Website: bh-photo
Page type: address-validator
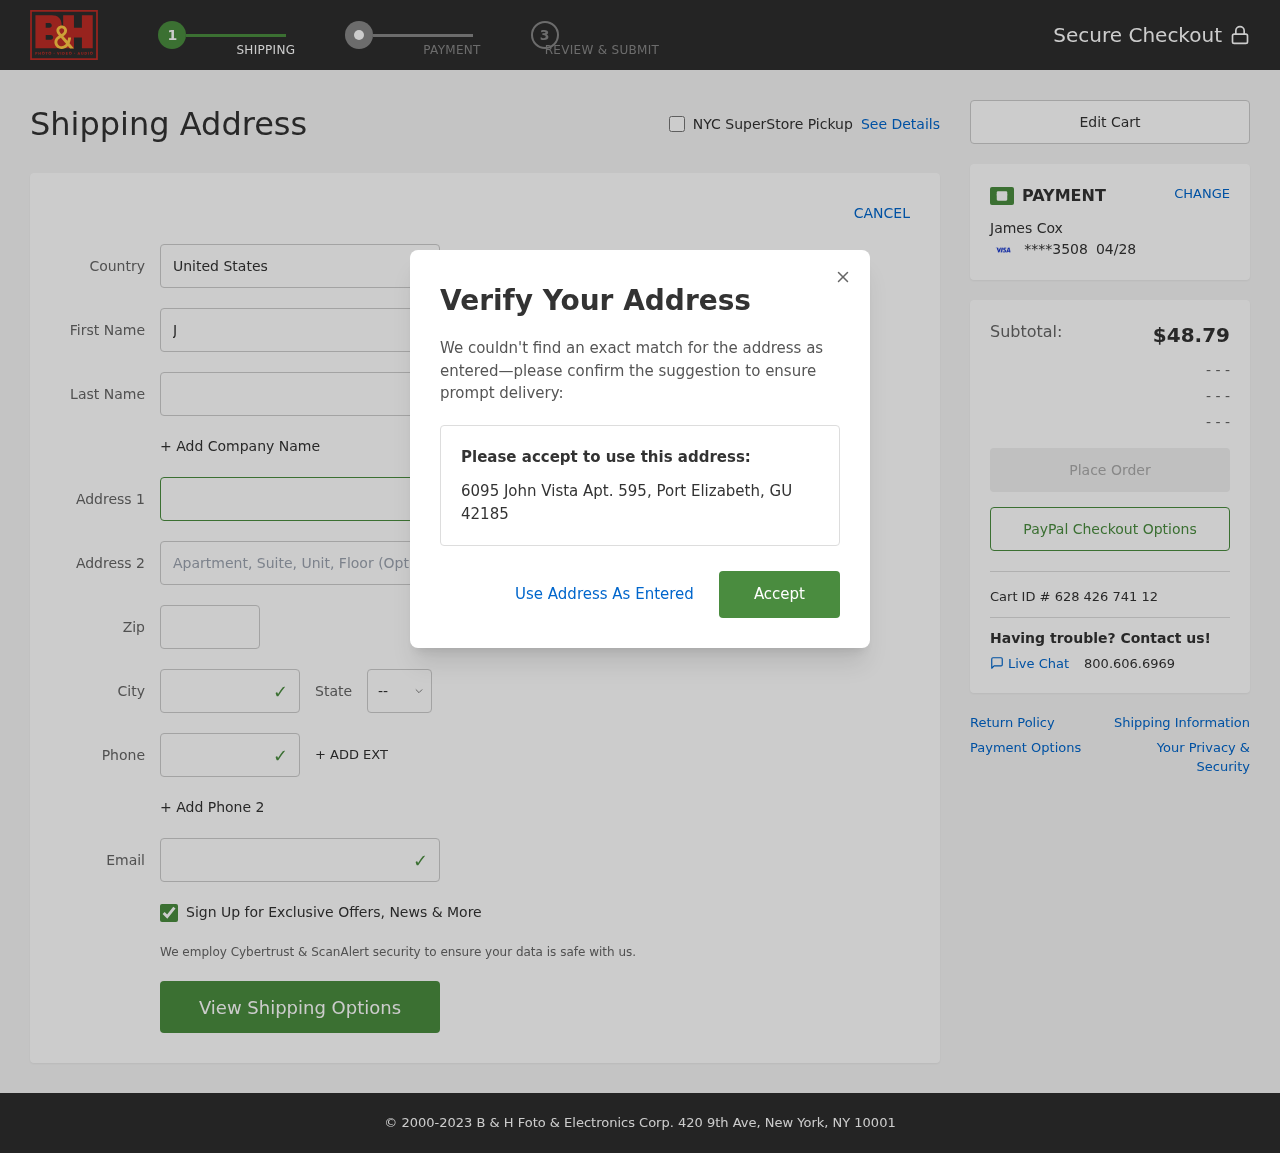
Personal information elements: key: PII_CARD_EXPIRY
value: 04/28
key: PII_CARD_LAST4
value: ****3508
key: PII_CITY
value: Port Elizabeth
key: PII_COUNTRY
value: United States
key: PII_EMAIL
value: james_cox@yahoo.com
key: PII_FIRSTNAME
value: James
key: PII_FULLNAME
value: James Cox
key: PII_LASTNAME
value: Cox
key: PII_PHONE
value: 8808590824
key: PII_POSTCODE
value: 42185
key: PII_STATE_ABBR
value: GU
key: PII_STREET
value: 6095 John Vista Apt. 595
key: PII_STREET2
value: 41494 Marcus Roads
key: PII_CITY_STATE_ZIP
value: Port Elizabeth, GU 42185
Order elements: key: ORDER_SUBTOTAL
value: $48.79
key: ORDER_ID
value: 628 426 741 12